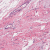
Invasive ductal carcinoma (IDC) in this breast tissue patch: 0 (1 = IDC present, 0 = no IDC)